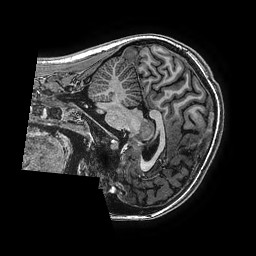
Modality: T1w
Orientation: sagittal
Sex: female
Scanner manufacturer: ge
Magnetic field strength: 3 T
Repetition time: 0.00766 s
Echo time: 0.003476 s